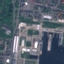
Land use / land cover: Industrial